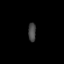
Tissue: prostate
Cell type: B cells
Senescence score: 0.3074
Nuclear area (px): 144
Mean DAPI intensity: 69.431